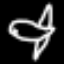
Label: airplane